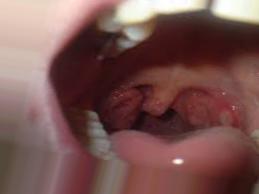
Condition: Mouth Ulcer